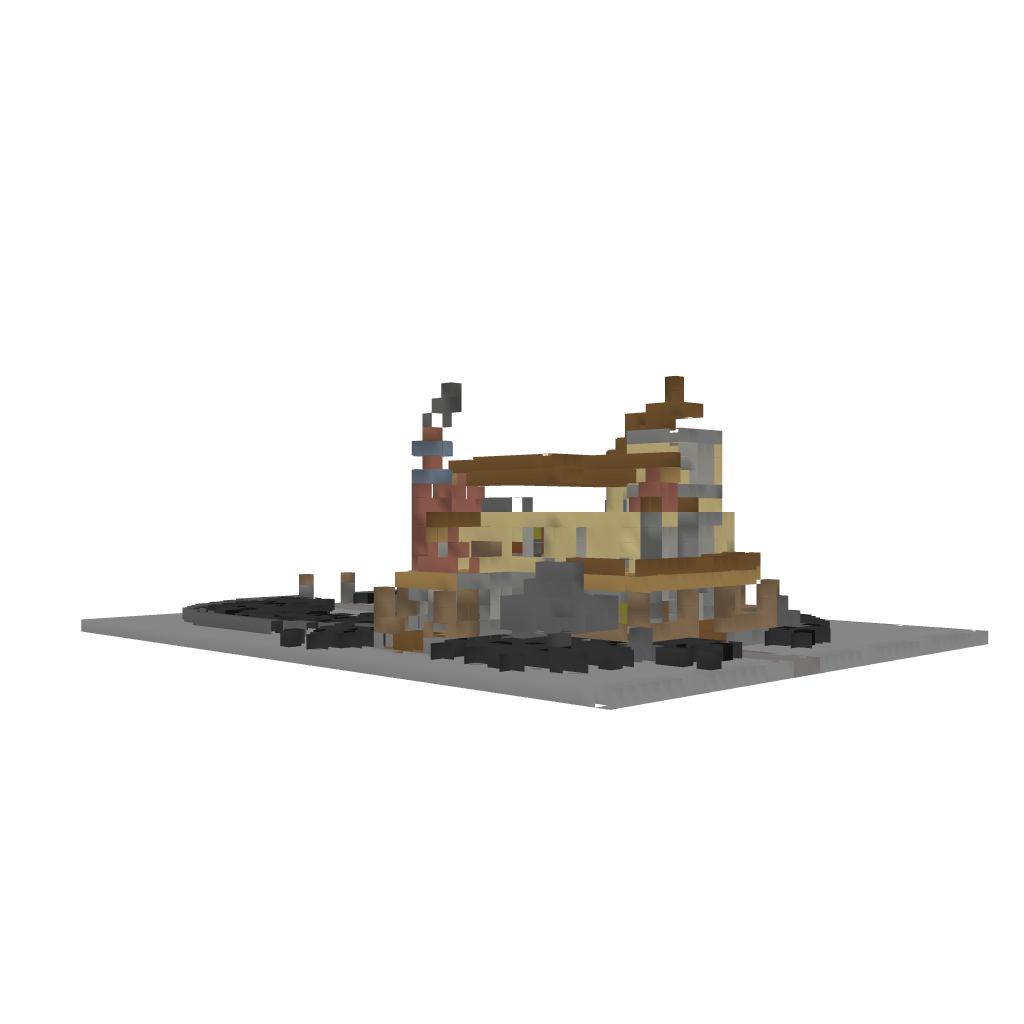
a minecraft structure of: Victorian House #2 | 1.6.2